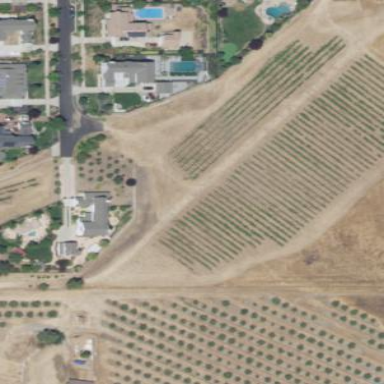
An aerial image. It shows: Vineyard growing grapes.